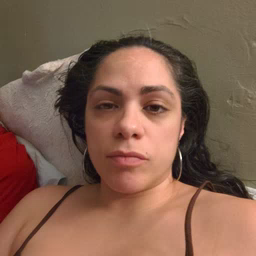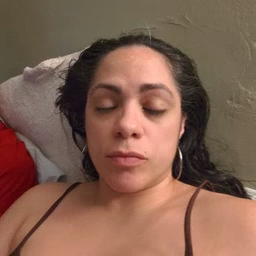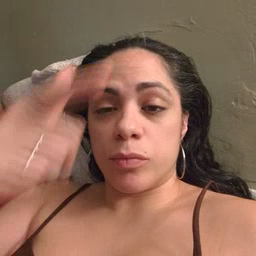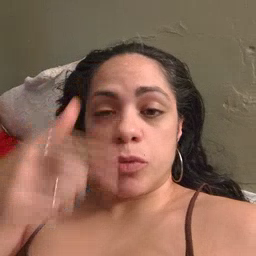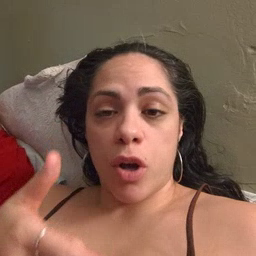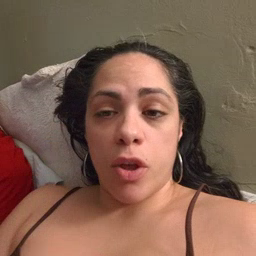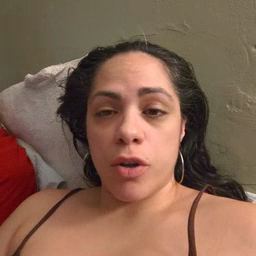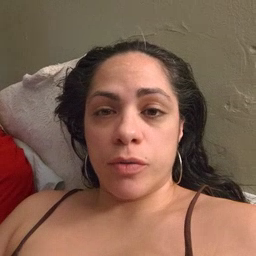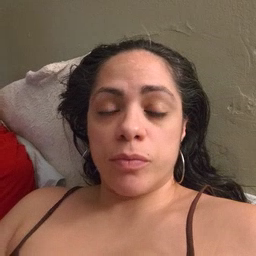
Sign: brother